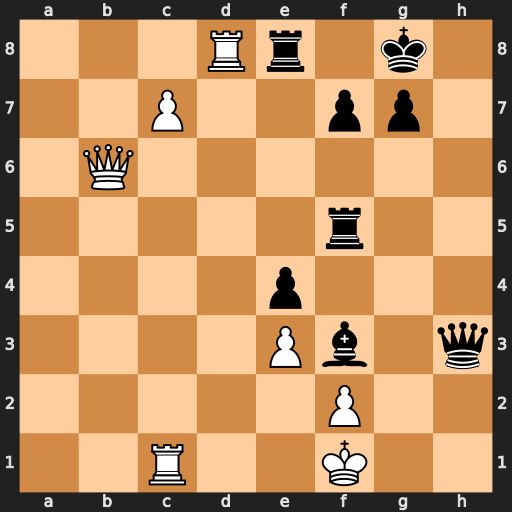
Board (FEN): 3Rr1k1/2P2pp1/1Q6/5r2/4p3/4Pb1q/5P2/2R2K2
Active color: w
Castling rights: -
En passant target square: -
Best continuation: Ke1 Bg4 Rxe8+